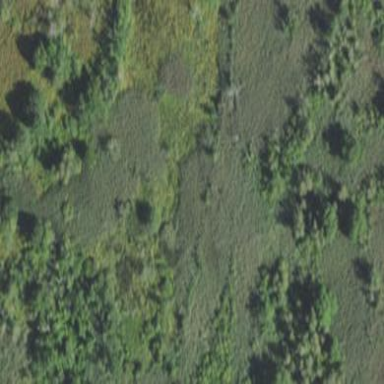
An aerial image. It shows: Marsh wetland.